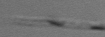
Label: Leptocylindrus